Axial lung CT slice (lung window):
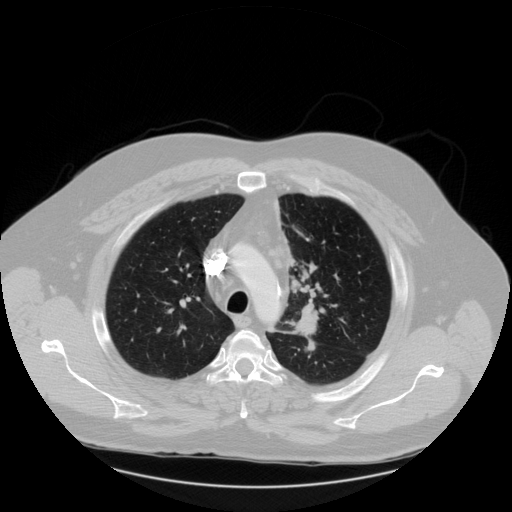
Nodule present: no